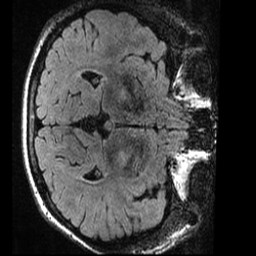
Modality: T1w
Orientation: axial
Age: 21
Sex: male